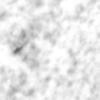
Label: no_change